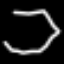
Label: octagon